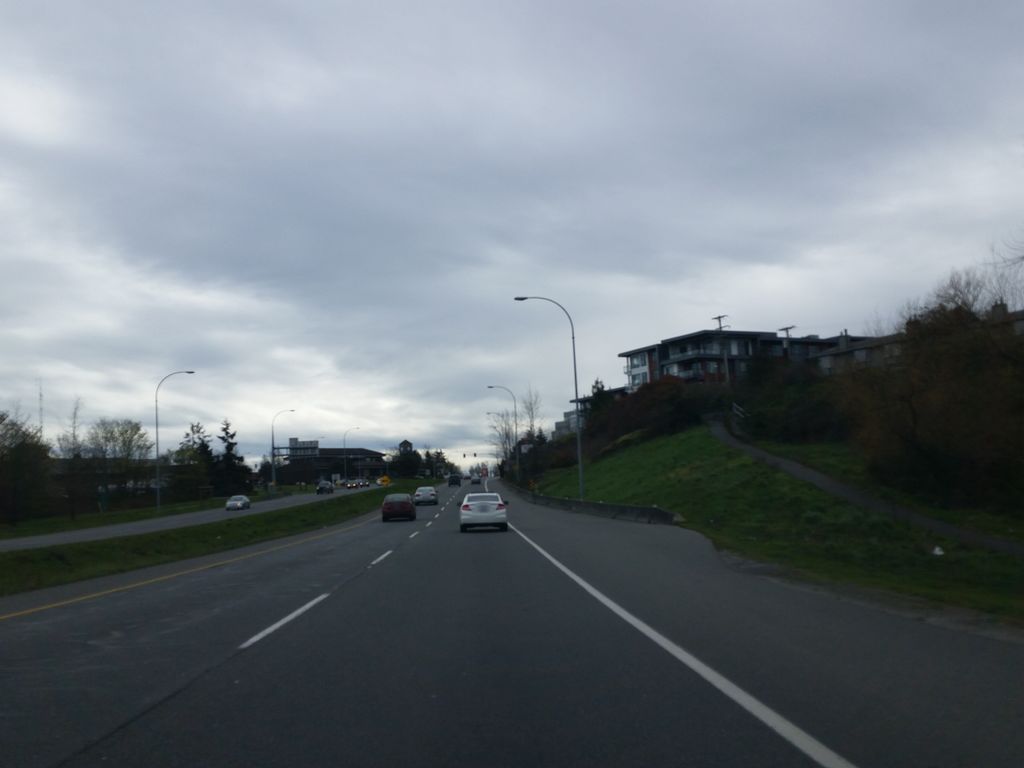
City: victoria